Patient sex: M
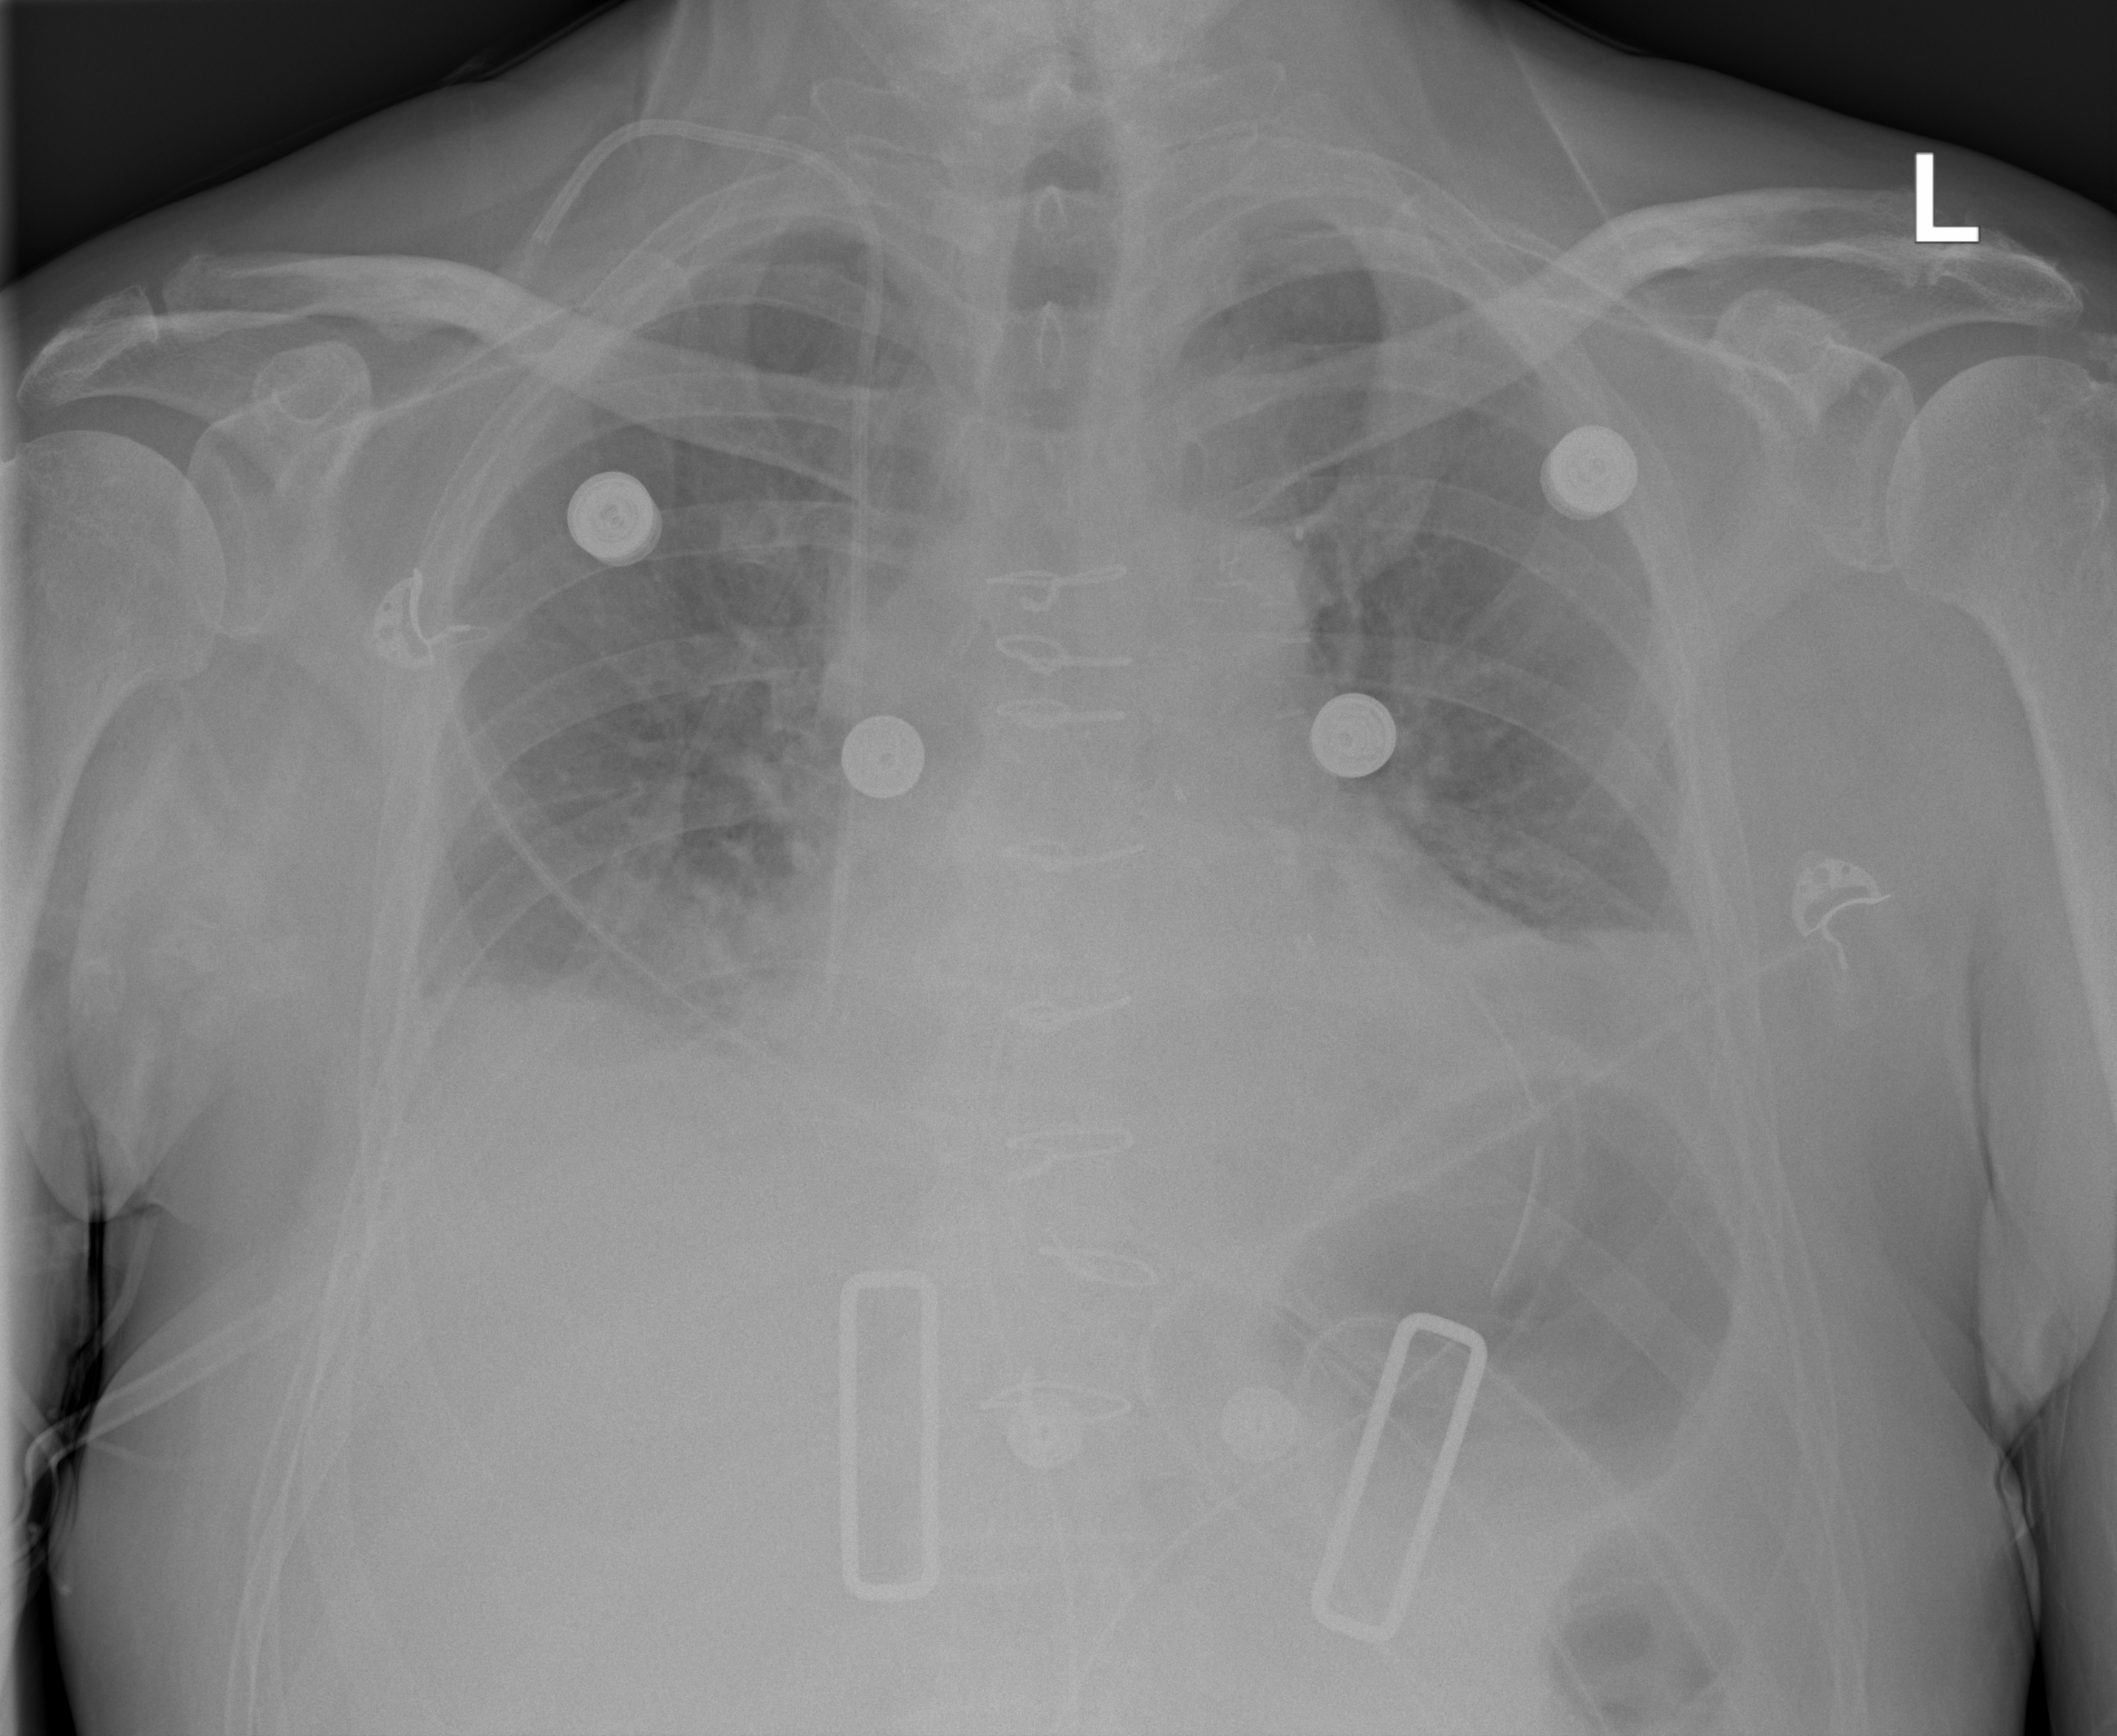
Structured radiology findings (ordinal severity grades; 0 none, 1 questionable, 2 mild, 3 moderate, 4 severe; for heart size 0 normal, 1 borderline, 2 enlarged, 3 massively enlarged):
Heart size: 0
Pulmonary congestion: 1
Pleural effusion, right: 2
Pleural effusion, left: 2
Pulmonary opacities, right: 0
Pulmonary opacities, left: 0
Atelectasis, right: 2
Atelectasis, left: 2